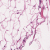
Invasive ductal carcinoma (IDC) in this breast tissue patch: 1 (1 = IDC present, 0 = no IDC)